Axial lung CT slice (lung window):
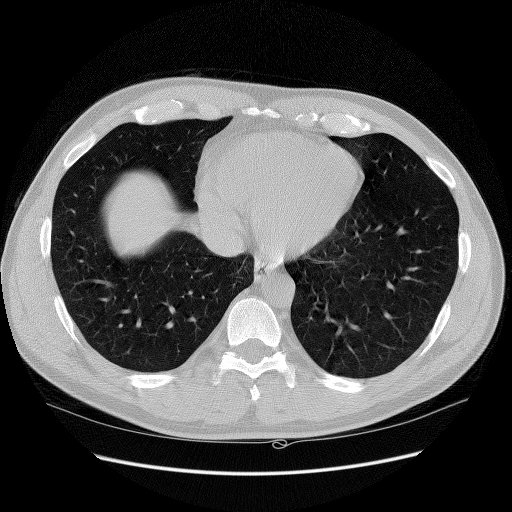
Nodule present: no